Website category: movie
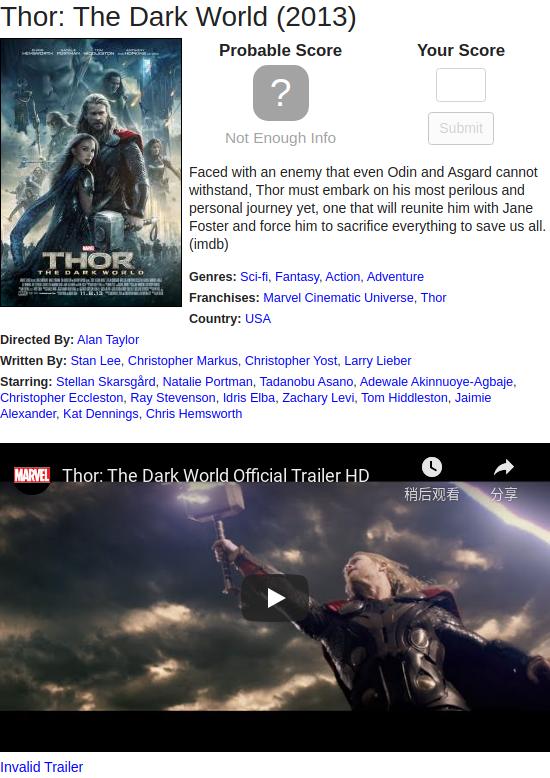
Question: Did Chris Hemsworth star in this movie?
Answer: yes

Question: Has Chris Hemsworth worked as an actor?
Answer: yes

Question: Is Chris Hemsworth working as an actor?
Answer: yes

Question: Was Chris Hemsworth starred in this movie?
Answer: yes

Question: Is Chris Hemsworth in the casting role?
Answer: yes

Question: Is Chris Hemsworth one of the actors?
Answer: yes

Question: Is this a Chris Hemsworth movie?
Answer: no

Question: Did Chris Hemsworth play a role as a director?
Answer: no